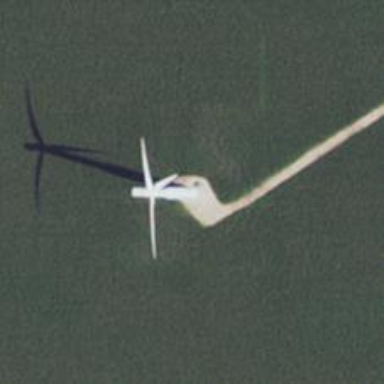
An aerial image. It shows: Wind turbine generating power.